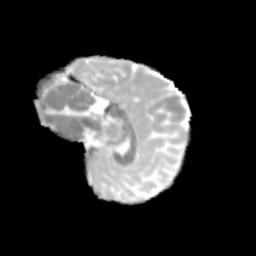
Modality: MD
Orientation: sagittal
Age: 10
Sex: female
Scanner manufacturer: siemens
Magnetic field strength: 3 T
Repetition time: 3.8 s
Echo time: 0.07 s